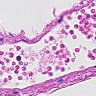
Metastatic tissue present: no